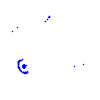
Particle: proton